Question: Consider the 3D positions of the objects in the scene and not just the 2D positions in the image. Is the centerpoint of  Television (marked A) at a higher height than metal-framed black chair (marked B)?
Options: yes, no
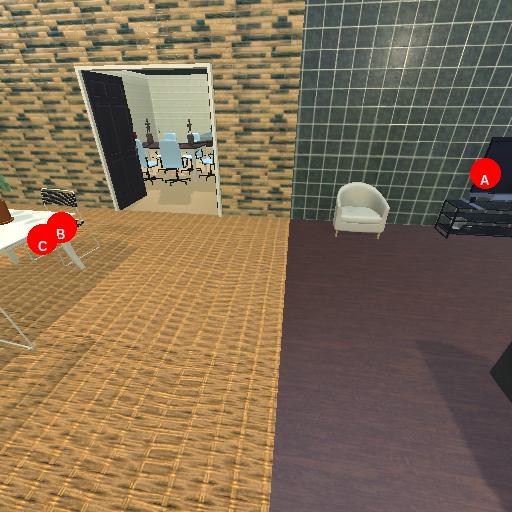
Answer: yes